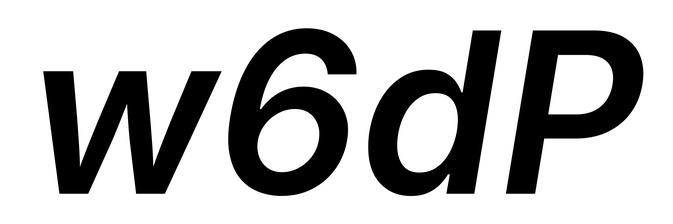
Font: Inter-Italic_SemiBold_Italic